Aerial crown-view tile of a tropical tree (Barro Colorado Island, Panama), acquired 20250217:
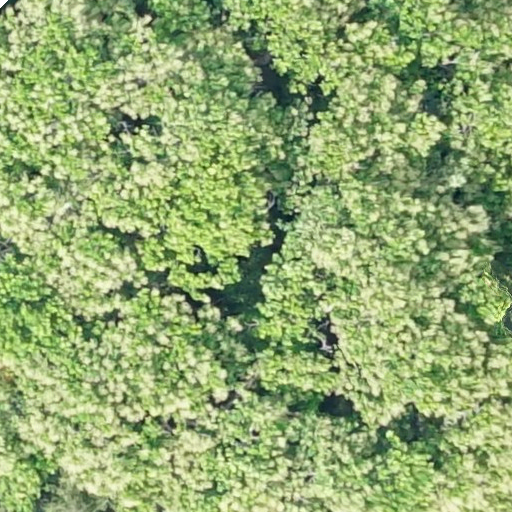
Species: Anacardium excelsum
GBIF accepted scientific name: Anacardium excelsum
Crown area: 677.806 m²